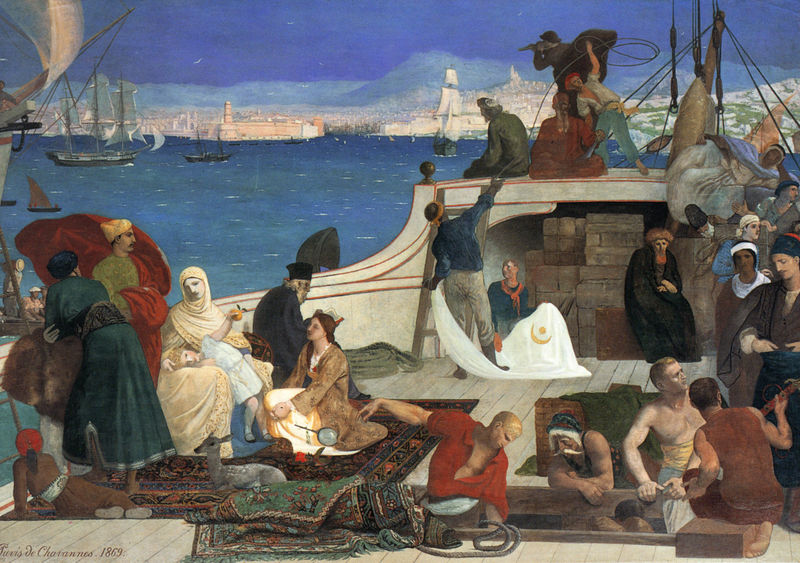
Titel: Marseille, porte de l'Orient, Marseille, Tor zum Orient
Künstler: Pierre Puvis de Chavannes
Standort: Marseille
Institution: Musée des Beaux Arts
Schlagwörter: berg, blau, dunkel, gemälde, gruppe, himmel, kopf, mann, meer, wasser, weiß, wolken, frauen, gelb, grün, landschaft, menschen, mädchen, ocker, see, sitzen, stadt, teich, ufer, braun, bunt, frau, grau, hell, holz, köpfe, marmor, männer, nacht, rücken, schwarz, zeichnung, haus, rot, tuch, wolke, teppich, alt, jung, kleidung, leinen, stehen, signatur, horizont, häuser, hügel, vögel, wind, sonne, land, geistlicher, mantel, sitzend, familie, händler, kind, mutter, arbeit, boot, boote, handel, ruder, turm, spanien, küste, schiff, schiffe, segel, segelschiffe, wellen, ansicht, fahnen, kisten, flagge, mast, berge, gebirge, dächer, tag, arbeiter, bug, hafen, ladung, masten, fluß, planken, seemänner, tau, kopftuch, datum, teppiche, bucht, segelboote, takelage, taue, betrachter, ortschaft, stadtansicht, gestützt, orient, leuchtturm, fracht, seil, halbmond, hässlich, seefahrt, pope, arabisch, pfarrer, chwarz, grab, reise, rotbraun, toff, tuchs, ankern, griechenland, hamd, passagier, fernrohr, heilige, fresko, fernglas, ankunft, seefahrer, orientteppich, deck, reisende, turban, persien, türkei, sklaven, araber, brauns, mittelmeer, luke, fahrt, bord, heck, besatzung, passagiere, überfahrt, mannschaft, schifffahrt, istanbul, waren, mesch, konstantinopel, fraz, ausgelegt, sichelmond, kreta, mönner, an bord, backbort, schifffarht, steuerbort, wandten, 1869